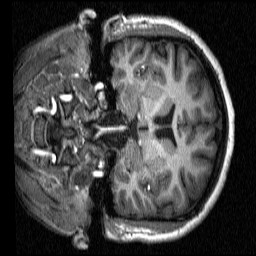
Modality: T1w
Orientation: coronal